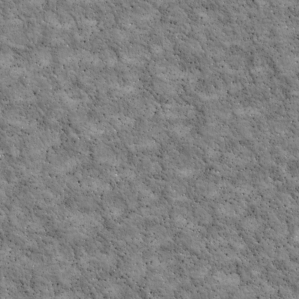
Label: non_frost